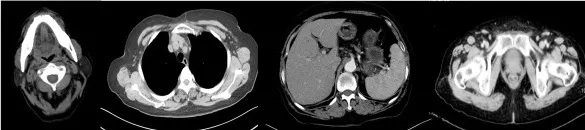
The final PET-CT and enhanced CT evaluation of the patient. (B) The enhanced CT evaluation showed complete remission 4 months after PET scan.
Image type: radiology (ct)